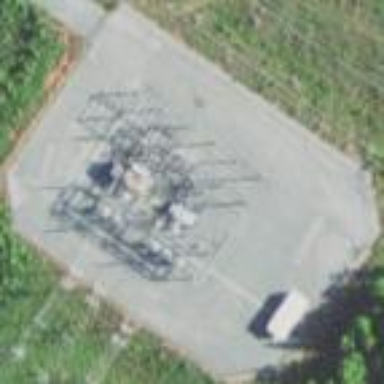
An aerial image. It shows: Distribution level power substation enclosed by fence.